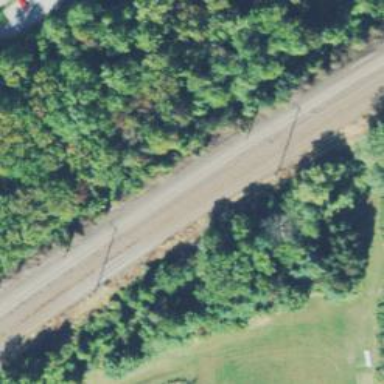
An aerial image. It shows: Railway track with contact line for electrification.